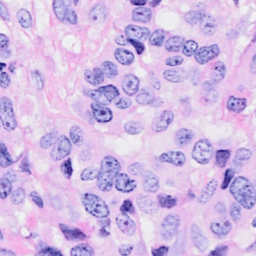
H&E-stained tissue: Breast